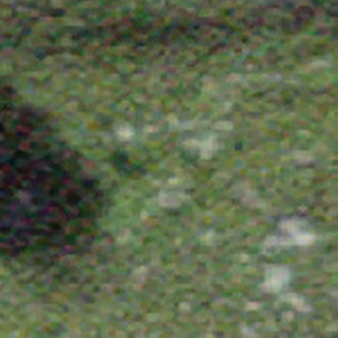
Label: other